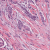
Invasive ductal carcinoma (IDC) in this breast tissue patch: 1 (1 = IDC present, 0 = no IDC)